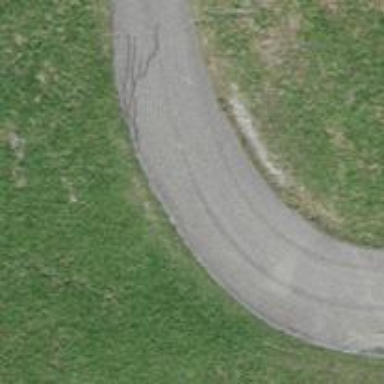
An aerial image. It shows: Paved track road with grade1 track type.